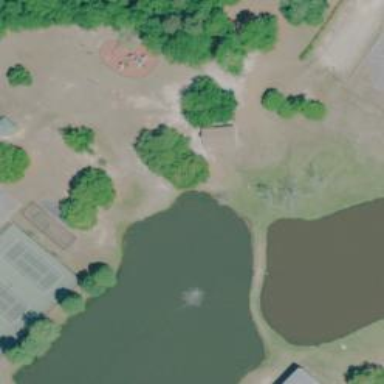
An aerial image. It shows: Disc golf basket.